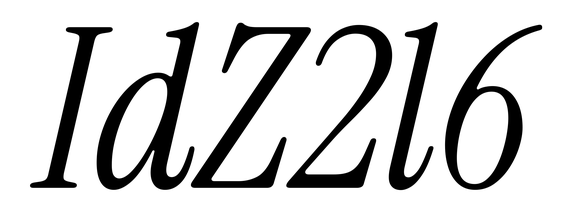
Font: InstrumentSerif-Italic